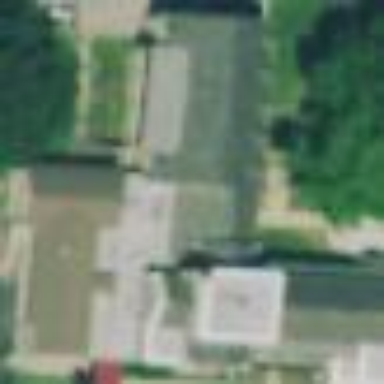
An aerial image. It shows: Building that is place of worship.